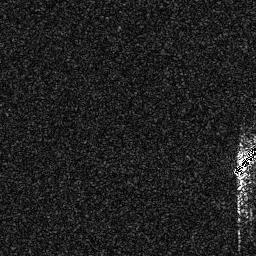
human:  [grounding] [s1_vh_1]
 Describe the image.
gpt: In the satellite image, there is  <ref>1 medium ship </ref> <box>[[91, 54, 99, 68, 0]]</box> located at right.